Interaction volume radius: 10 \u00c5
Interaction volume height: 40 \u00c5
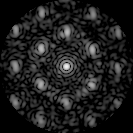
Disorder parameter: 0.4516